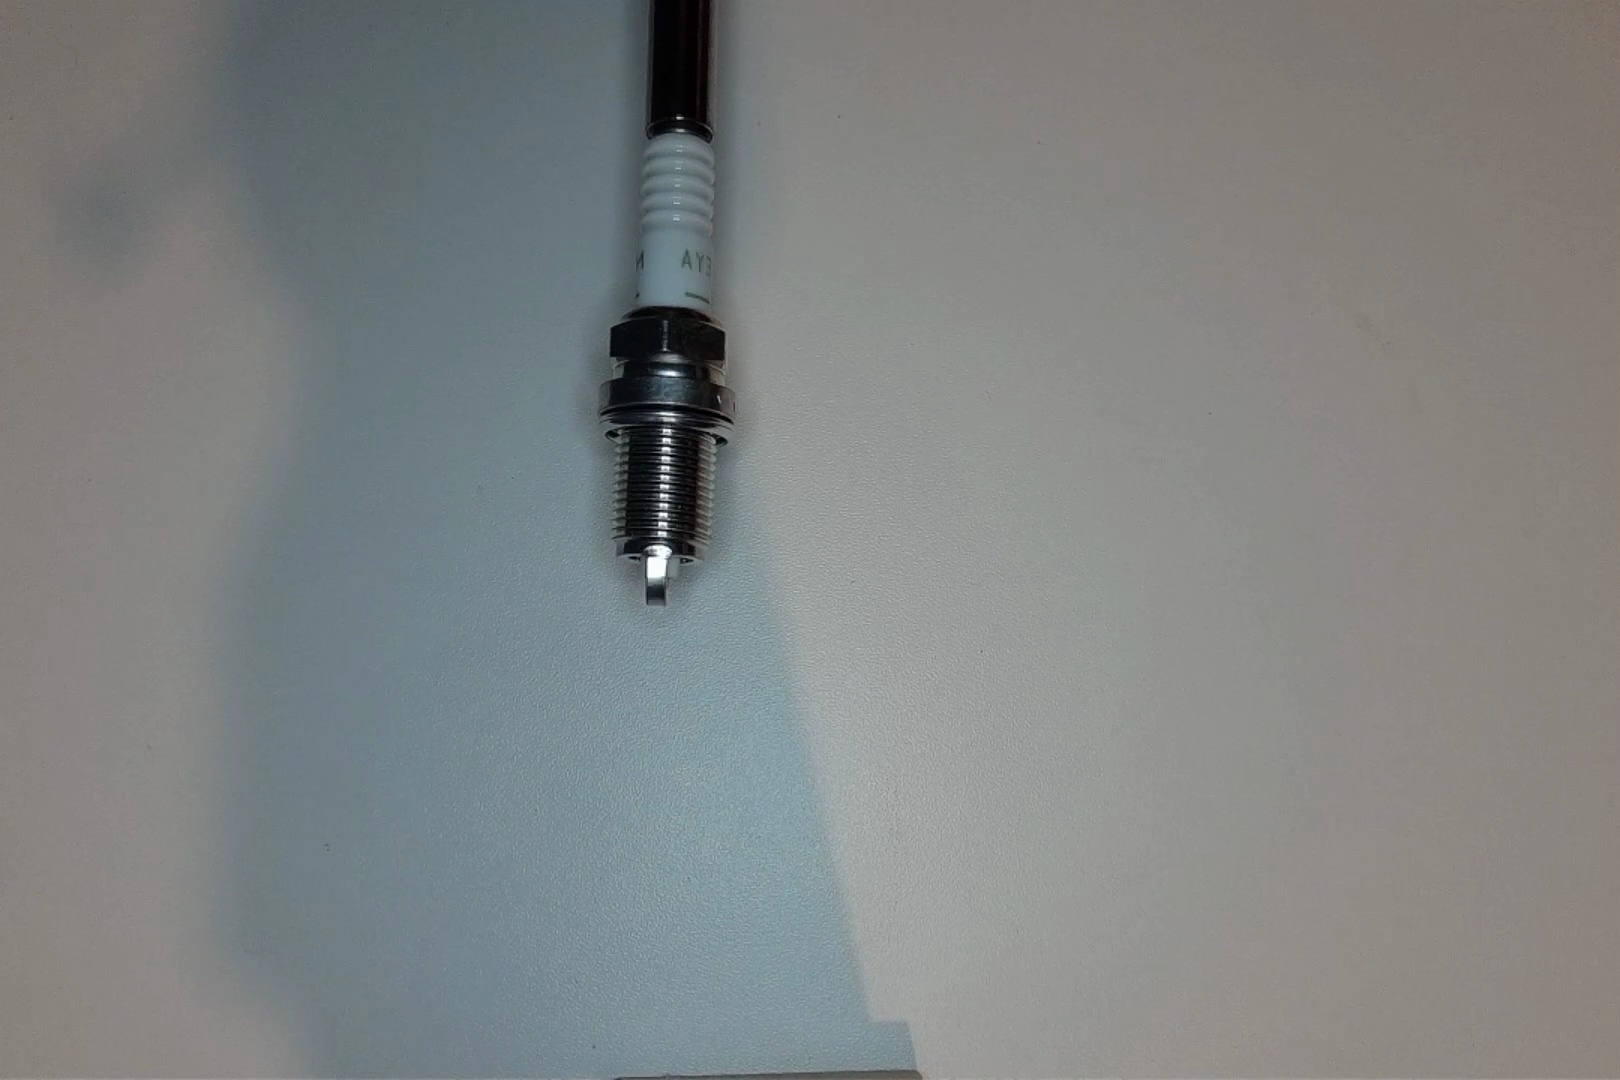
Label: normal